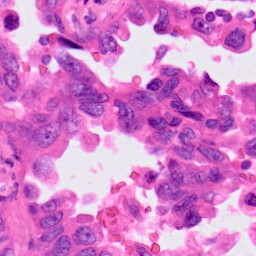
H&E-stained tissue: Lung